【题型】解答题　【知识点】解析几何　【难度】medium
已知双曲线 $\Gamma$ 的中心位于坐标原点 $O$，焦点 $F_1$、$F_2$ 分别在 $x$ 轴的正、负半轴上，$|F_1F_2| = 2\sqrt{2}$，直线 $y = -x$ 是 $\Gamma$ 的一条渐近线，直线 $l_1: y = \sqrt{2}x + t\ (t < 0)$ 与 $\Gamma$ 有且只有一个公共点 $P$。

(1) 求 $\Gamma$ 的方程；

(2) 若点 $Q$ 在 $y$ 轴上，且 $\angle F_2QP$ 为直角，求点 $Q$ 的坐标；

(3) 设动直线 $l_2$ 平行于 $OP$，与 $\Gamma$ 交于点 $A$、$B$，与 $l_1$ 交于点 $K$，是否存在常数 $\lambda$，使得 $|KA| \cdot |KB| = \lambda |KP|^2$ 总成立？若存在，请求出 $\lambda$ 的值；若不存在，请说明理由。
【解答】

\textbf{【答案】} (1) $x^2 - y^2 = 1$
(2) $(0,2)$ 或 $(0,-1)$
(3) 存在 $\lambda = 1$ 符合题意

\textbf{【解析】} (1) 依题意，
\[
\begin{cases}
2c = 2\sqrt{2} \\
\frac{b}{a} = 1 \\
c^2 = a^2 + b^2
\end{cases}
\implies a = b = 1, c = \sqrt{2},
\]
所以 $\Gamma$ 的方程为 $x^2 - y^2 = 1$。

---

(2) 联立
\[
\begin{cases}
y = \sqrt{2}x + t \\
x^2 - y^2 = 1
\end{cases}
\]
消去 $y$ 并化简得 $x^2 + 2\sqrt{2}tx + t^2 + 1 = 0$。
由题意可得 $\Delta = 8t^2 - 4(t^2 + 1) = 0$，解得 $t = \pm 1$。因为 $t < 0$，
所以 $t = -1$，代入上式，解得 $x = \sqrt{2}$，$y = 1$。
所以 $P(\sqrt{2},1)$。设 $Q(0,q)$，
因为 $\angle F_2QP$ 为直角，
所以 $\overrightarrow{QF_2} \cdot \overrightarrow{QP} = (-\sqrt{2}, -q) \cdot (\sqrt{2}, 1 - q) = -\sqrt{2} \times \sqrt{2} - q(1 - q) = 0$，
解得 $q = 2$ 或 $-1$，
所以 $Q(0,2)$ 或 $(0,-1)$。

---

(3) $k_{OP} = \frac{\sqrt{2}}{2}$，设 $A(x_1,y_1)$，$B(x_2,y_2)$，$l_2: y = \frac{\sqrt{2}}{2}x + m$。

联立
\[
\begin{cases}
y = \frac{\sqrt{2}}{2}x + m \\
x^2 - y^2 = 1
\end{cases}
\]
消去 $y$ 并化简得 $x^2 - 2\sqrt{2}mx - 2m^2 - 2 = 0$，
\[
\Delta = 8m^2 - 4(-2m^2 - 2) = 16m^2 + 8 > 0,
\]
\[
x_1 + x_2 = 2\sqrt{2}m, \quad x_1x_2 = -2(m^2 + 1).
\]

联立
\[
\begin{cases}
y = \frac{\sqrt{2}}{2}x + m \\
y = \sqrt{2}x - 1
\end{cases}
\implies
\begin{cases}
x = \sqrt{2}m + \sqrt{2} \\
y = 2m + 1
\end{cases},
\]
所以 $K(\sqrt{2}m + \sqrt{2}, 2m + 1)$。

\[
|KA| \cdot |KB| = \left[1 + \left(\frac{\sqrt{2}}{2}\right)^2\right] \cdot |(x_1 - x_K)(x_2 - x_K)| = \frac{3}{2}|x_1x_2 - x_K(x_1 + x_2) + x_K^2|,
\]
代入 $K$ 点坐标及韦达定理得
\[
|KA| \cdot |KB| = \frac{3}{2}\left| -2(m^2 + 1) - 2\sqrt{2}m(\sqrt{2}m + \sqrt{2}) + (\sqrt{2}m + \sqrt{2})^2 \right| = 6m^2,
\]
\[
|KP|^2 = (\sqrt{2}m + \sqrt{2} - \sqrt{2})^2 + (2m + 1 - 1)^2 = 6m^2,
\]
所以 $\exists \lambda = 1$，使得 $|KA| \cdot |KB| = \lambda |KP|^2$。

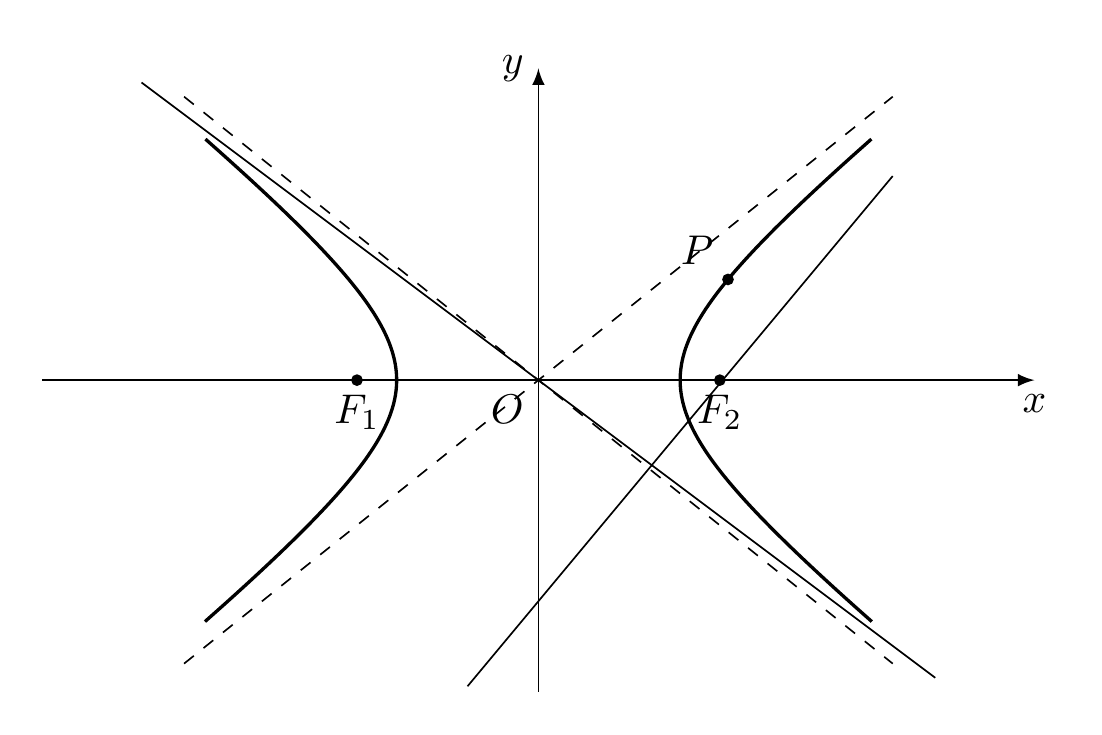